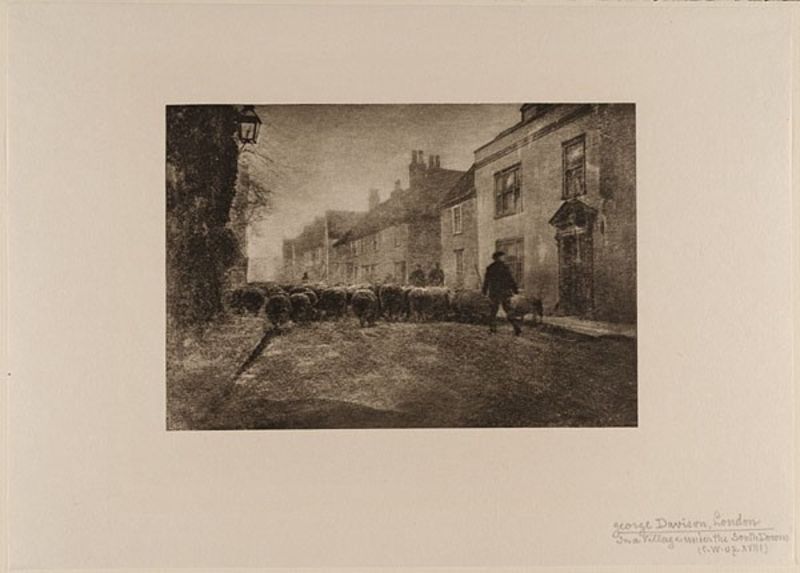
Künstler: George Davison
Standort: Hamburg
Institution: Museum für Kunst und Gewerbe Hamburg
Schlagwörter: vieh, papier, foto, fotografie, photographie, schaf, photo, hirte, hirtin, hirt, schafhirtin, kuhhirt, lichtbild, piktoralismus, kunstfotografie, historische, piktorialismus, schafhirt, heliogravur, gebäude, örtlichkeit, straße, stätte, künstlerische, pictorialismus, heliogravüre, photogravüre, fotogravüre